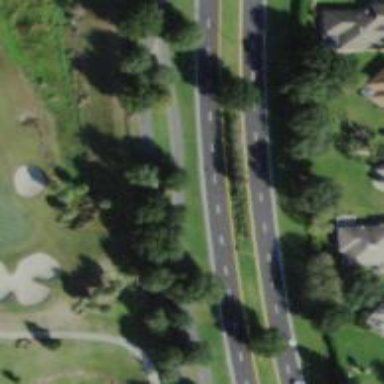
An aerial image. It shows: Path designated for golf carts.